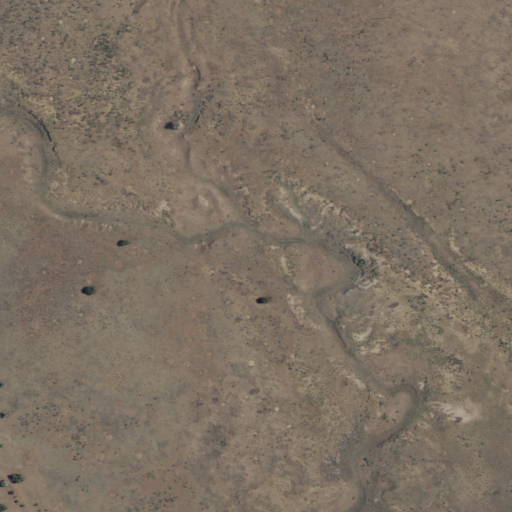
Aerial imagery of valley in New Mexico named Log Canyon containing shrub and grassland